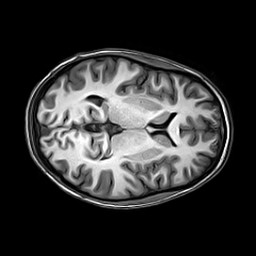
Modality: T1w
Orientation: axial
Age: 20
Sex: female